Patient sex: F
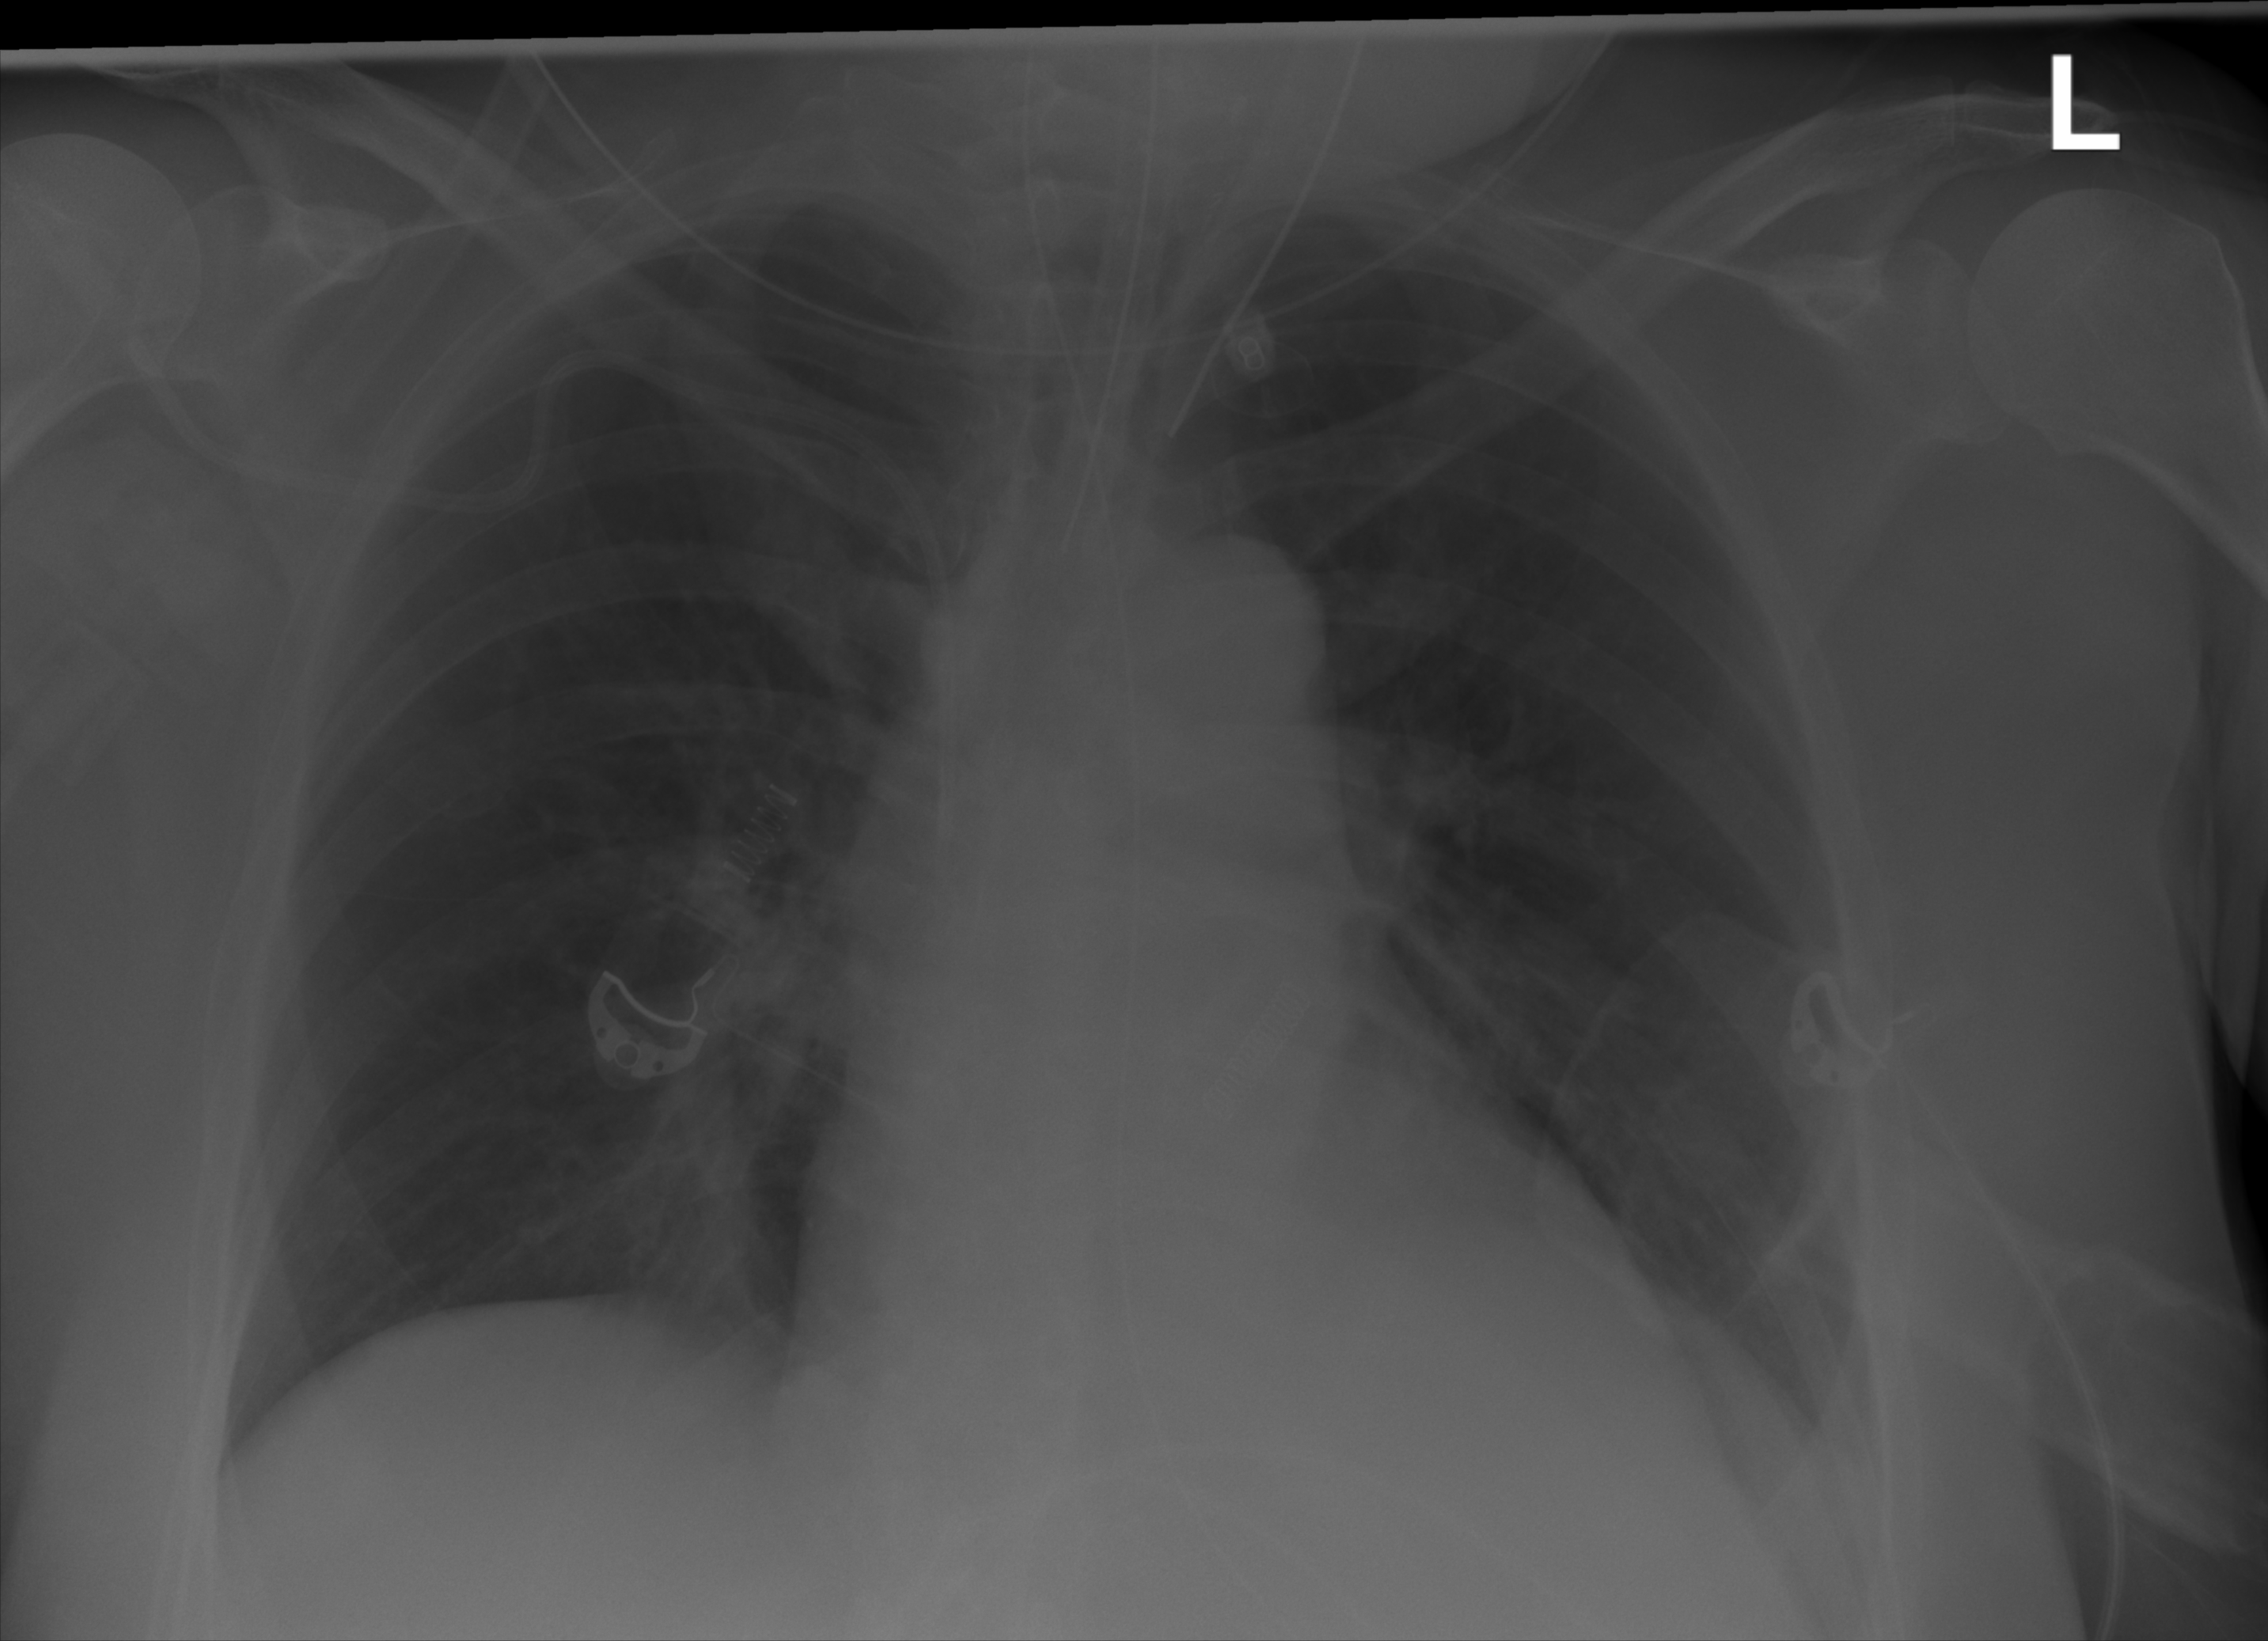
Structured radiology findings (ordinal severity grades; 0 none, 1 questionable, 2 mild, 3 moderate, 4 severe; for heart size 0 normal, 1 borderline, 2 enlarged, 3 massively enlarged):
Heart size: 1
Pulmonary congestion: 0
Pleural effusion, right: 0
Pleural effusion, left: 0
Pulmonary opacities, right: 0
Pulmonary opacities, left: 0
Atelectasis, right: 0
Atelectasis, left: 2